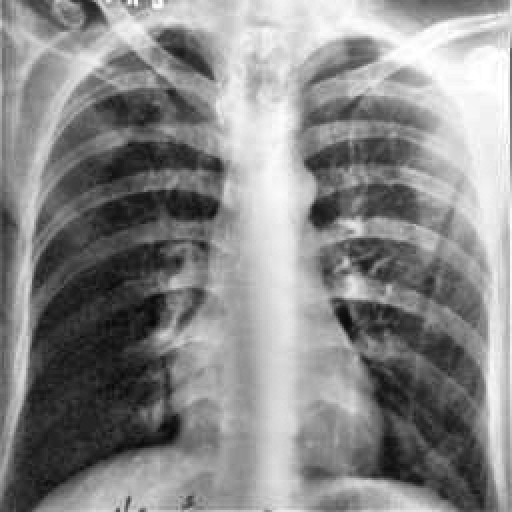
Finding: TUBERCULOSIS